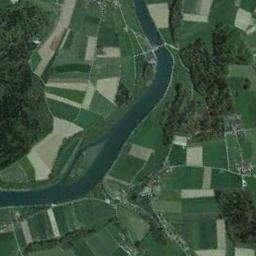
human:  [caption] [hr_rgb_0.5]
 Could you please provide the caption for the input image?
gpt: There are many neat places beside the river .

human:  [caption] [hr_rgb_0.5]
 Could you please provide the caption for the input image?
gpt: The deep blue river goes through the farmland and some forests are next to the river .

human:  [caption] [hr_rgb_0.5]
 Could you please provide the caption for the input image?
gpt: The river goes through farmland and trees .

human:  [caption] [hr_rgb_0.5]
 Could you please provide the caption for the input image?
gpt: A curved cyan-blue river with an approximately circular arc, With green and tan mixed fields, Forests, And large houses on both sides of the bank .

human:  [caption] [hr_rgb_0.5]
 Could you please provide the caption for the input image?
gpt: There are many green farmlands and trees near the river .